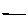
Label: line